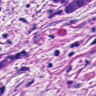
Metastatic tissue present: yes